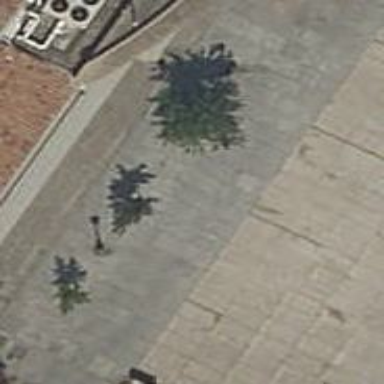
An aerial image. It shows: Footway surfaced with paving stones.